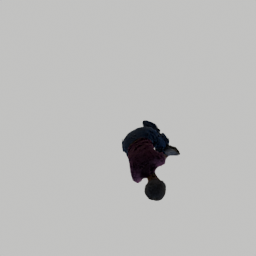
Label: people